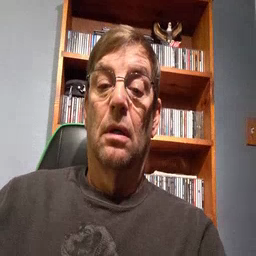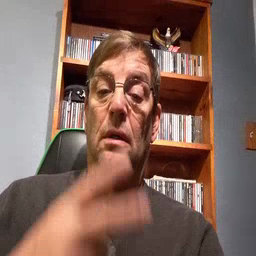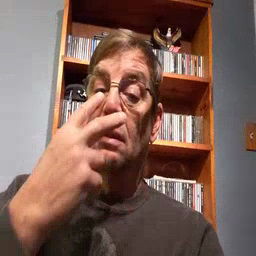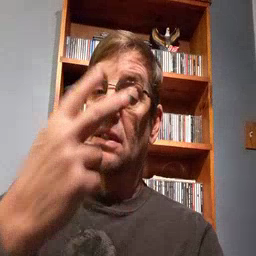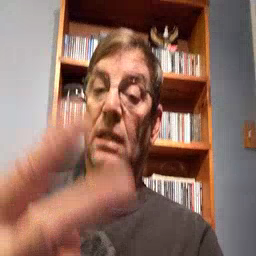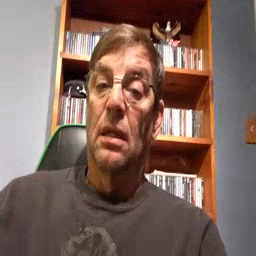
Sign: see